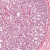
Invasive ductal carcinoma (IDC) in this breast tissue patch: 0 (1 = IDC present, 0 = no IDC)